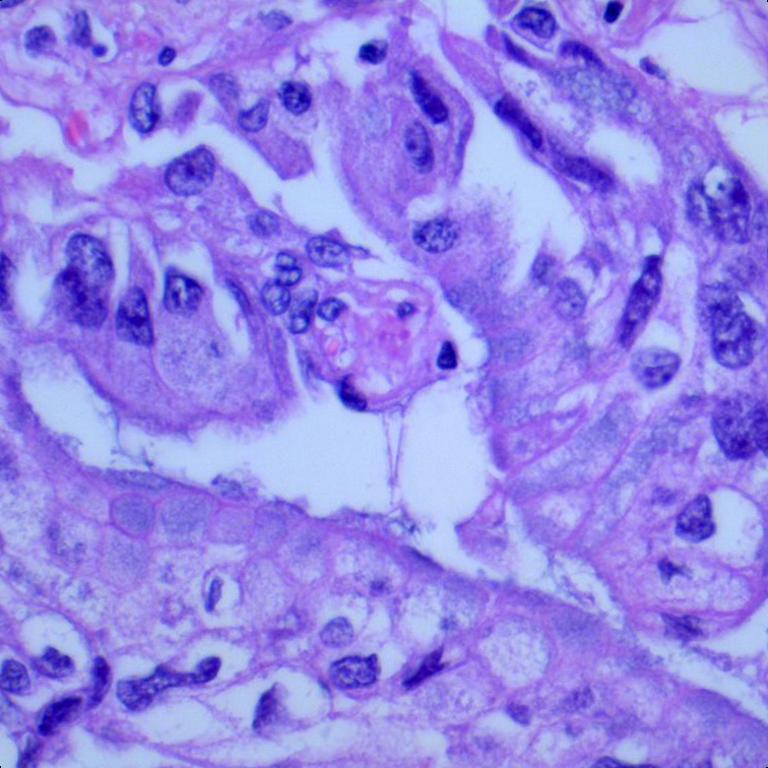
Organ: lung
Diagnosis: adenocarcinomas